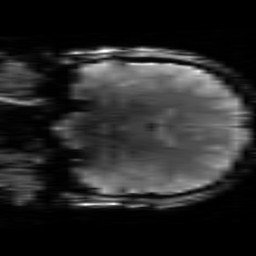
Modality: T2starw
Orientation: coronal
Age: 26
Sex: male
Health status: healthy
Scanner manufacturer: siemens
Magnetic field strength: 3 T
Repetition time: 0.7 s
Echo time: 0.02 s